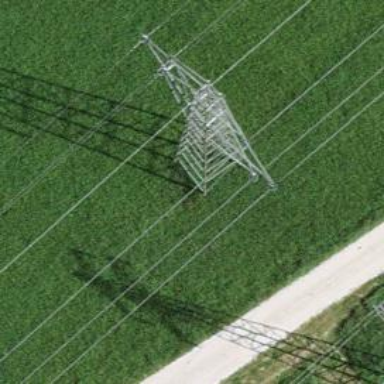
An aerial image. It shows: Lattice structure tower.